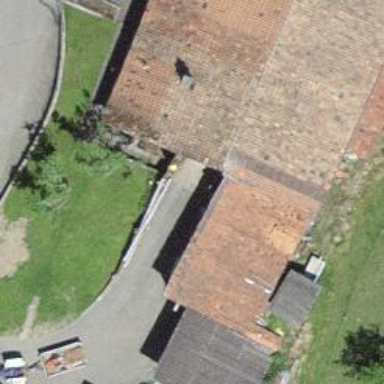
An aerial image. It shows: Farm building.